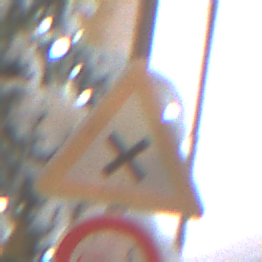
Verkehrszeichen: KreuzungOderEinmuendung
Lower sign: VerbotUeberholenEinspurigeFahrzeuge
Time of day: Night
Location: Outdoor (Urban)
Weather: Overcast
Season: Winter
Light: Artificial